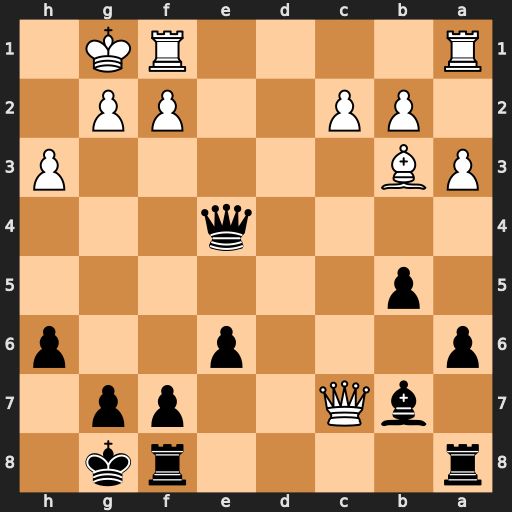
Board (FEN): r4rk1/1bQ2pp1/p3p2p/1p6/4q3/PB5P/1PP2PP1/R4RK1
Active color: b
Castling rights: -
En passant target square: -
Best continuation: Qxg2#